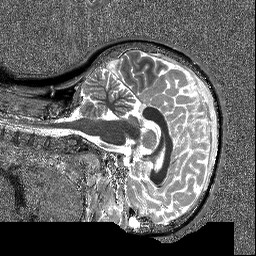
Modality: T1map
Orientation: sagittal
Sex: female